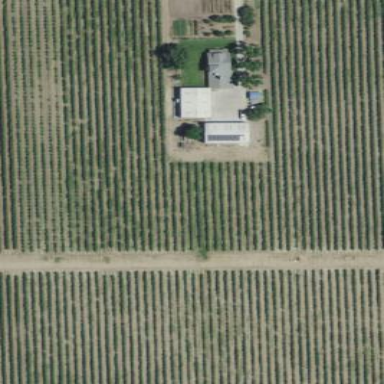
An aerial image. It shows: Vineyard with grape crops.